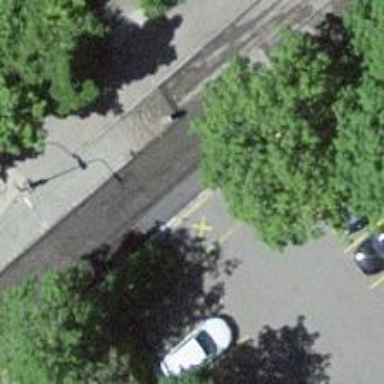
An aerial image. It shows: Residential road with asphalt surface. There is sidewalk on the left side.